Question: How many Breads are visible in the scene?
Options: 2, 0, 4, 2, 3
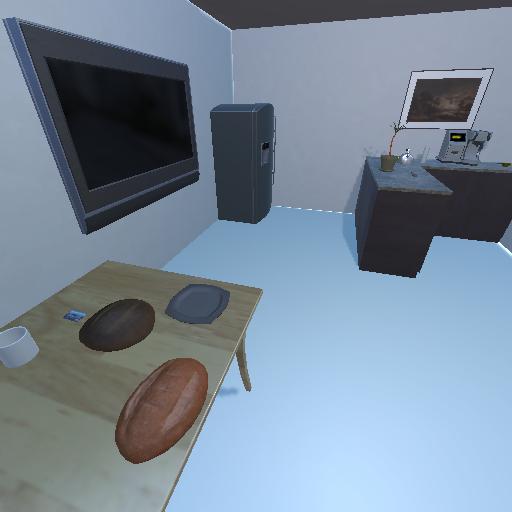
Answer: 2